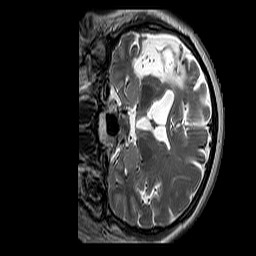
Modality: T2w
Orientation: coronal
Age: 39
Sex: female
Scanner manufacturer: siemens
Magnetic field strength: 3 T
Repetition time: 3.2 s
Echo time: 0.212 s